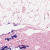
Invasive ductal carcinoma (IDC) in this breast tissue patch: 0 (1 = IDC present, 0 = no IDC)